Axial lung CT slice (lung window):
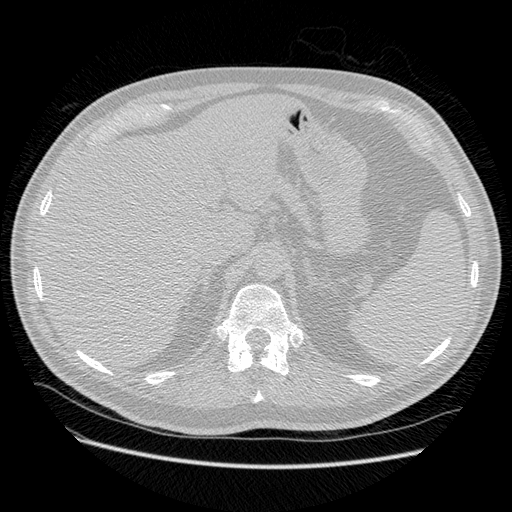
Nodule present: no